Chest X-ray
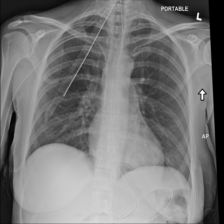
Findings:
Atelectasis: negative
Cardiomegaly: negative
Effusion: negative
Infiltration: negative
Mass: negative
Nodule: negative
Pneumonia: negative
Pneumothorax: negative
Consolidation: negative
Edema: negative
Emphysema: negative
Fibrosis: negative
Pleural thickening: negative
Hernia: negative